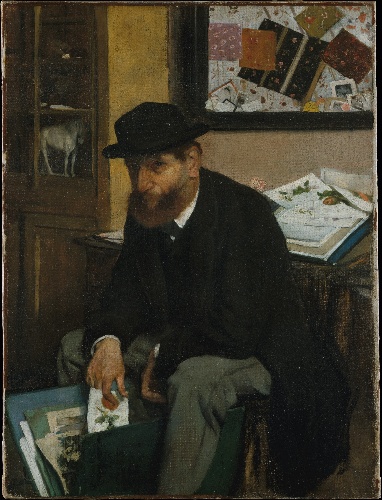
Title: The Collector of Prints
Artist: Edgar Degas
Artist bio: French, Paris 1834–1917 Paris
Date: 1866
Object type: Painting
Classification: Paintings
Medium: Oil on canvas
Dimensions: 20 7/8 x 15 3/4 in. (53 x 40 cm)
Department: European Paintings
Credit line: H. O. Havemeyer Collection, Bequest of Mrs. H. O. Havemeyer, 1929
Accession year: 1929
Repository: Metropolitan Museum of Art, New York, NY
Tags: Men|Portraits